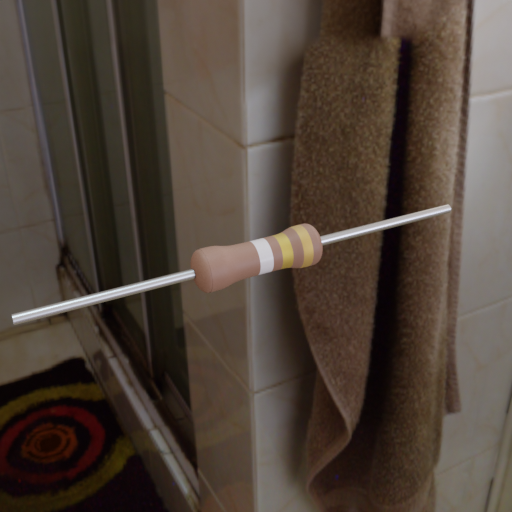
Resistor colour bands (in order): white, gold, gold